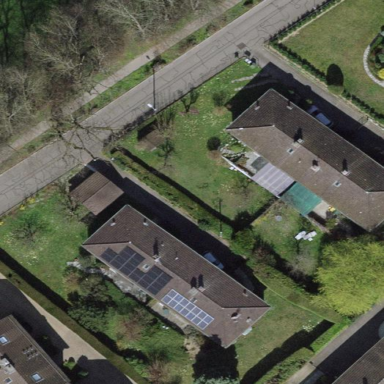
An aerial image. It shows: Garden enclosed by fence.